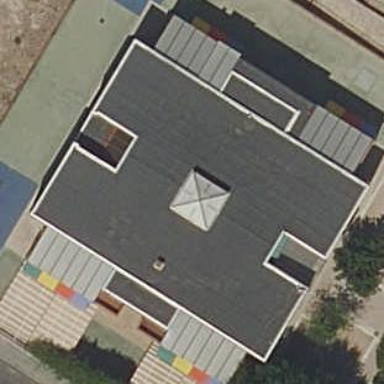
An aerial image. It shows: Kindergarten building.